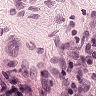
Metastatic tissue present: no